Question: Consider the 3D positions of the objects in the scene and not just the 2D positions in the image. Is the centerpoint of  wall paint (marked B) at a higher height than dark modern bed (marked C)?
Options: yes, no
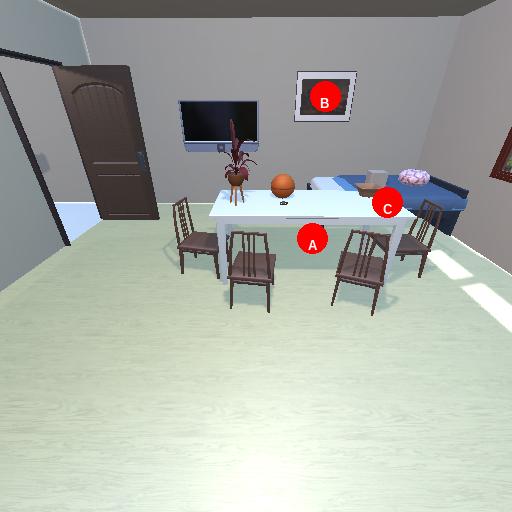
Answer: yes